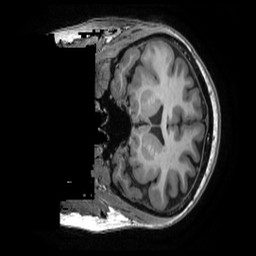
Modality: T1w
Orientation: coronal
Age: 41
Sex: female
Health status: healthy
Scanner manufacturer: ge